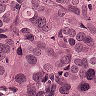
Metastatic tissue present: yes